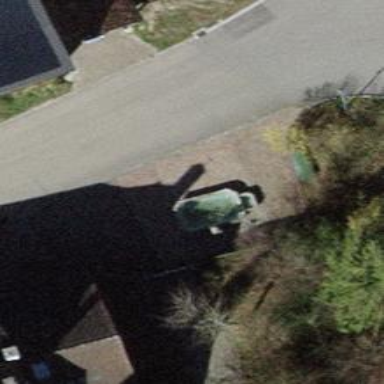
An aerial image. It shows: Fountain.